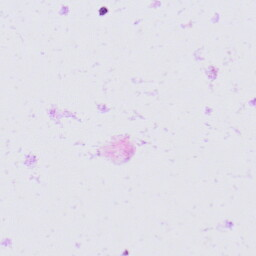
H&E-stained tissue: Skin